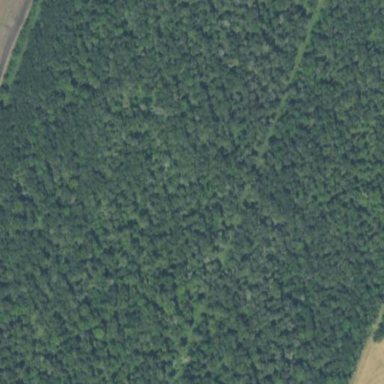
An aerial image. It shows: Forest area.